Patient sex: M
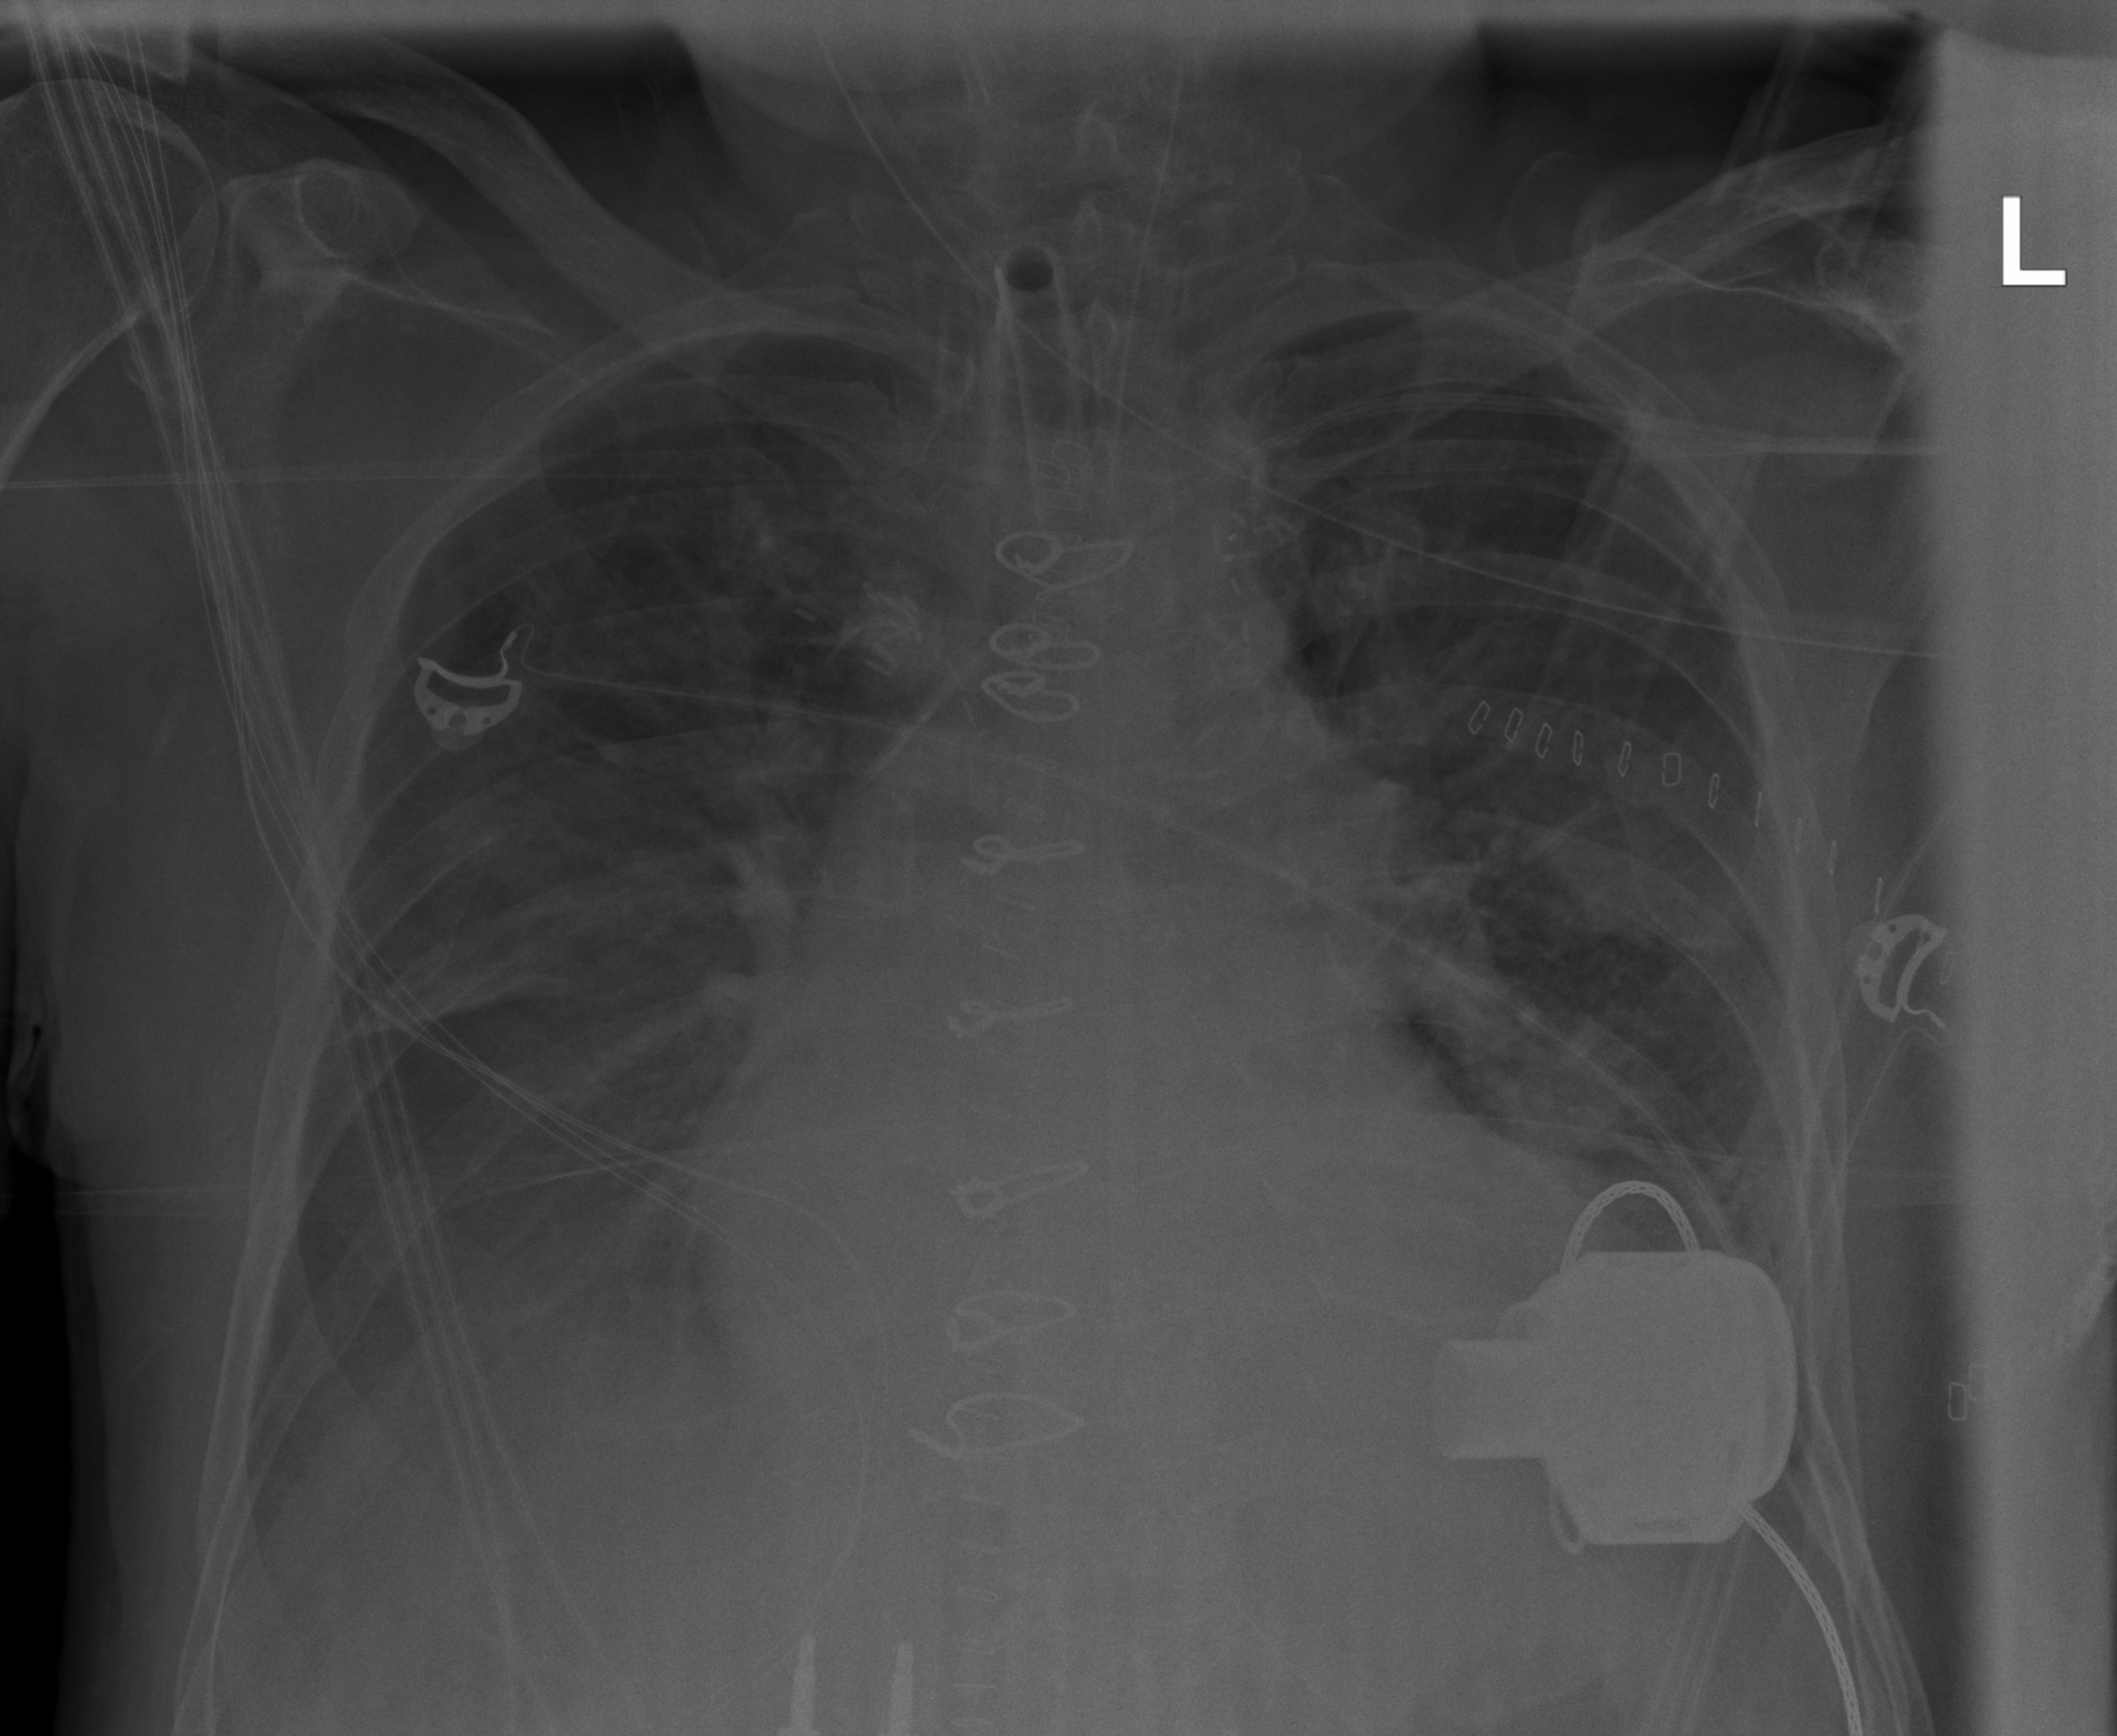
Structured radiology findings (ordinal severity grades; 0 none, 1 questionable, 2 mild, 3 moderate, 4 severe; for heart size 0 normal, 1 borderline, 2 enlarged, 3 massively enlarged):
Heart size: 2
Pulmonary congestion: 2
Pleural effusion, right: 3
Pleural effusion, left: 0
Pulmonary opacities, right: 0
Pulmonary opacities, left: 0
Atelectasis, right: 2
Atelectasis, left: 2